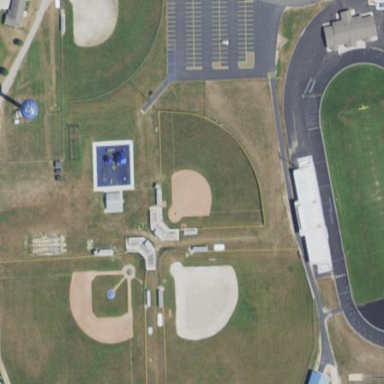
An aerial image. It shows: Baseball pitch for leisure land activities.